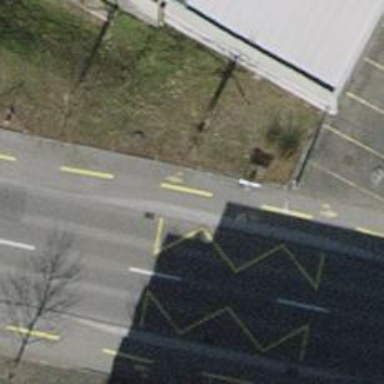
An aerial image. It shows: Bus stop with platform for public transport.